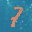
Label: 7